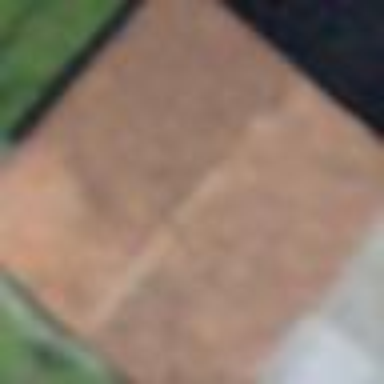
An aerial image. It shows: Shed.